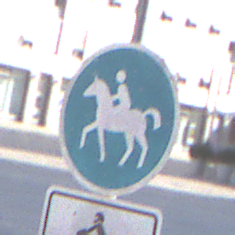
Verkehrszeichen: Reitweg
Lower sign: EinspurigeFahrzeugeFrei3
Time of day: MorningAfternoon
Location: Outdoor (Urban)
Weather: Clear
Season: NotSpecified
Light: Natural